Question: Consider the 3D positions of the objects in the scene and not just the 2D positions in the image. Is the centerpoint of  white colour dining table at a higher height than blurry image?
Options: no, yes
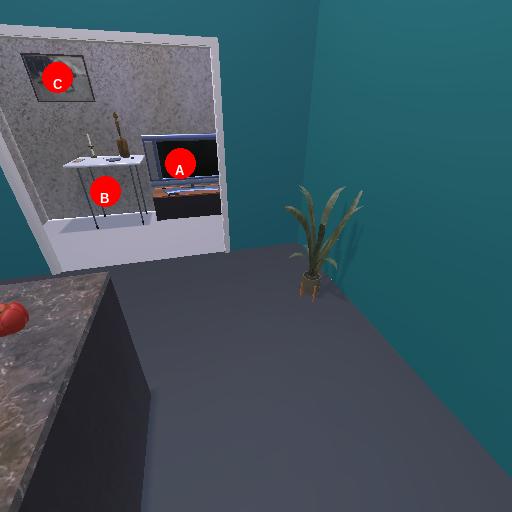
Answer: no